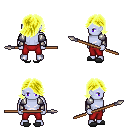
a pixel art fantasy rpg character, male body template, dark elf, purple skin, steel arm armor, red pants, gold swoop hairstyle, gray slippers, spear, four views (front, back, left, right), 2x2 character sprite sheet, small pixel art, hard edges, no anti-aliasing